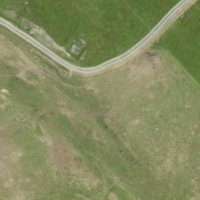
EUNIS habitat code: 26
Species observed at this site:
Pimpinella major
Geum rivale